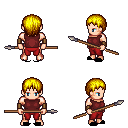
a pixel art fantasy rpg character, male body template, human, light skin, maroon sleeveless shirt, red pants, blonde plain hairstyle, leather bracers, black slippers, spear, four views (front, back, left, right), 2x2 character sprite sheet, small pixel art, hard edges, no anti-aliasing